Question: I create an html output in SAS
'''
ods html style=analysis body="...html" ;
proc print data=test;
title= 'test ' ;
run;
ods html close;
'''
The table is okay, however I would like this table to be more interactive . . . , like an excel spreadsheet does , so that the user could filter out by name or by other characteristics ? My table is too big, and not very convenient . . . Does SAS has any such option ?

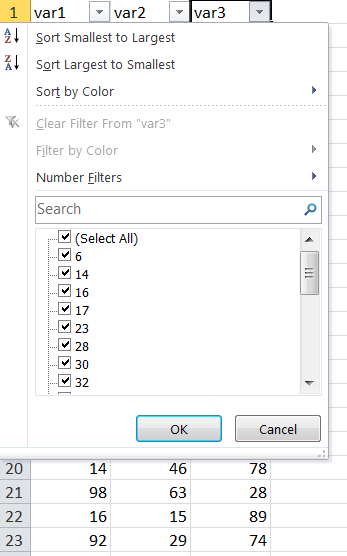
Answer: I would recommend looking at the <URL>. That is a SAS provided tagset that can be used to make tables, including filterable/sortable tables.
The specific code from that article that you'd use something like:
'''
ods tagsets.tableeditor file="c: emp.html"
options(autofilter="yes"
autofilter_width="7em"
autofilter_table="1"
) style=styles.mystyle ;
proc print data=sashelp.orsales(obs=100);
run;
ods tagsets.tableeditor close;
'''
This assumes you are trying to make a local HTML file. If you want to put this on the web for someone, you should be using SAS/Intrnet and/or various BI packages.
You also could produce an excel file using 'ods excel' (in 9.4 TS1M0) or 'ods tagsets.excelxp' (in 9.1.3-9.4), which both have an autofilter option directly.